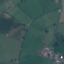
Land use / land cover: Pasture